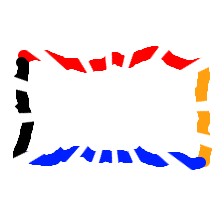
Shape: rectangle